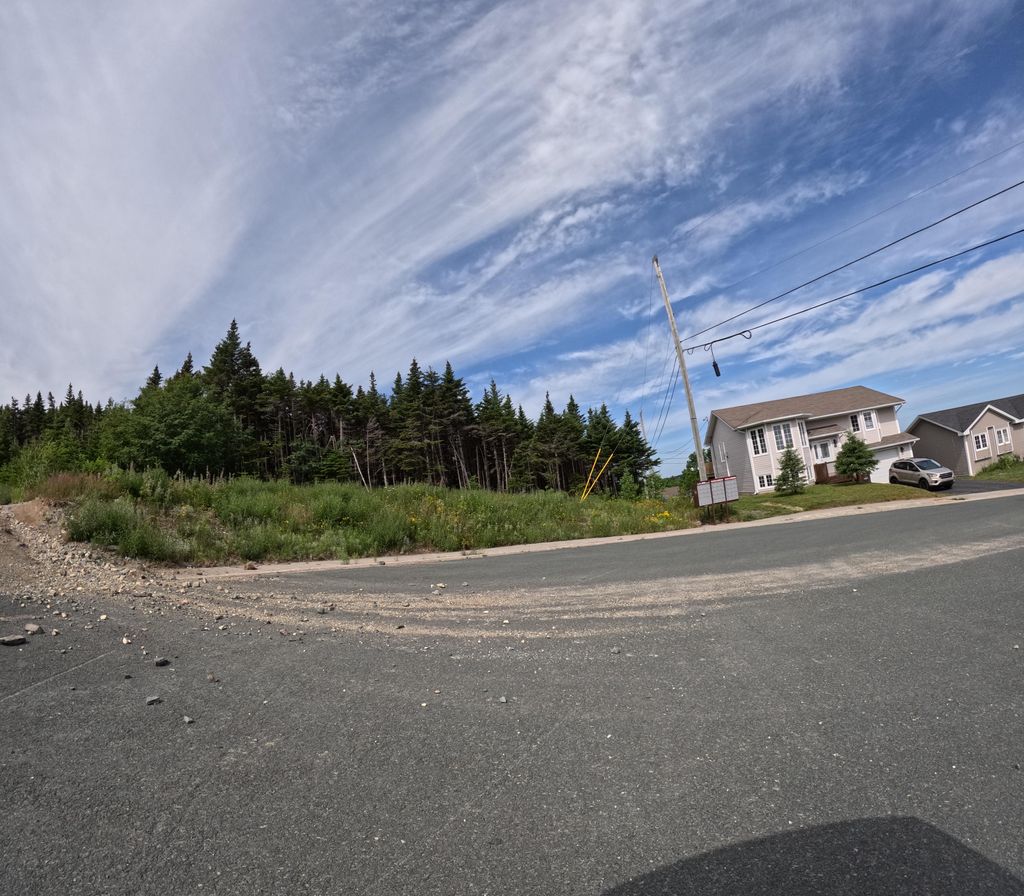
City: st_johns